Question: Is it allowed or possible to use the same account for two Macs/Xcode? if possible, do what I just need to do is to import the developer profile from my partner's mac?

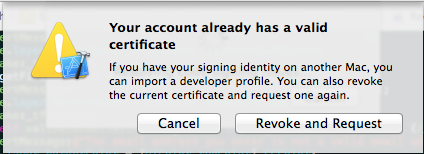
Answer: You'll need to have the developer who originally requested the certificate export their developer profile so you can import it.
Take a look at Apple's instructions <URL>.
You can also export the certificates through Keychain Access by selecting them, right-clicking, then clicking "Export Items..."